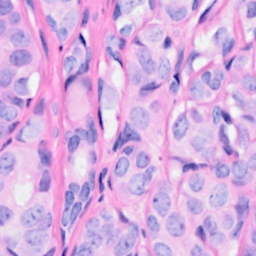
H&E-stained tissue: Breast